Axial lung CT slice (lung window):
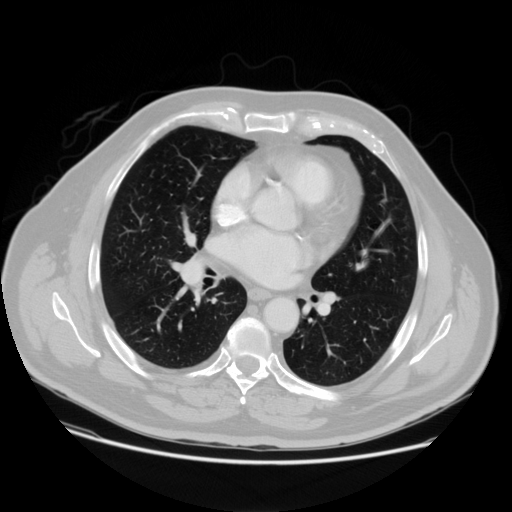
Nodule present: no